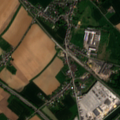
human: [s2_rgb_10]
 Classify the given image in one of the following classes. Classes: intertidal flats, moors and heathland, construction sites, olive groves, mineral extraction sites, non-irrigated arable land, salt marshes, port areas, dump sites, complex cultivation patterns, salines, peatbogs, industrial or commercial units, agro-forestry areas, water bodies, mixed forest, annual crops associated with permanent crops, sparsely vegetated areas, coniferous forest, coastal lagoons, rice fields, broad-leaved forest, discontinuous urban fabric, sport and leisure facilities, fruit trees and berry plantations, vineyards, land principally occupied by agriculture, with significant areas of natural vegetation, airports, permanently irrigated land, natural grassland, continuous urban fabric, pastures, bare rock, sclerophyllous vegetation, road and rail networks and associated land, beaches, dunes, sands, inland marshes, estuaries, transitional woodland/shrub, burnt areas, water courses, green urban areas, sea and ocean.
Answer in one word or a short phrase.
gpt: discontinuous urban fabric, industrial or commercial units, non-irrigated arable land, pastures, complex cultivation patterns